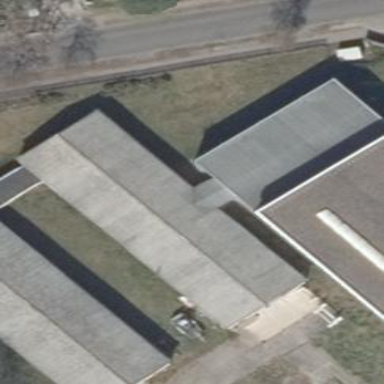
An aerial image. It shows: Commercial building.